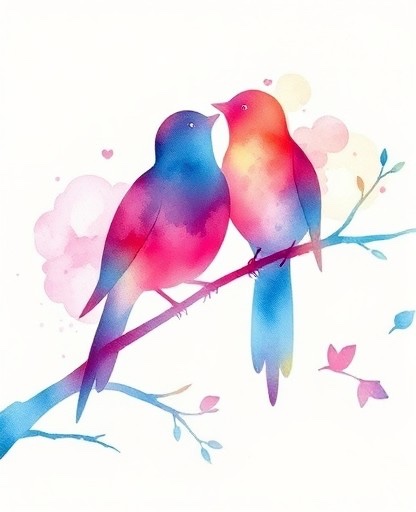
Category: Valentine